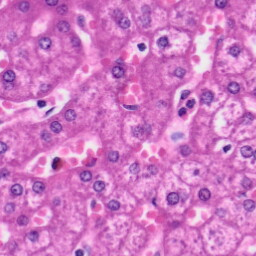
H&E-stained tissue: Liver